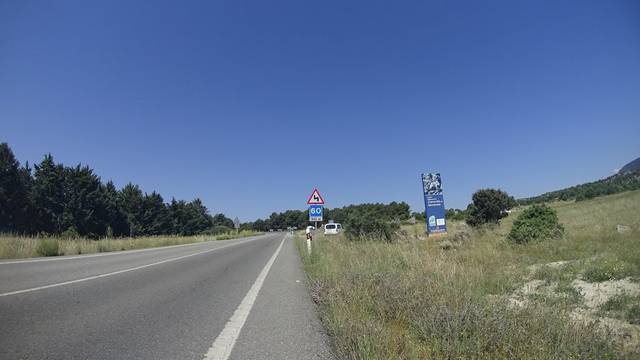
Region: Spain
Coordinates: 40.601, -3.914